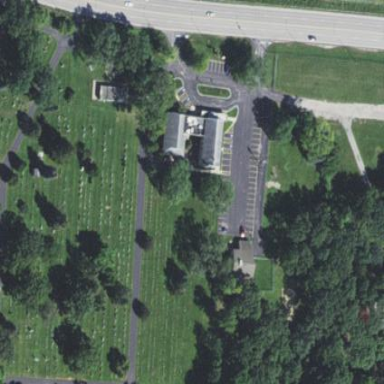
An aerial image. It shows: Cemetery.